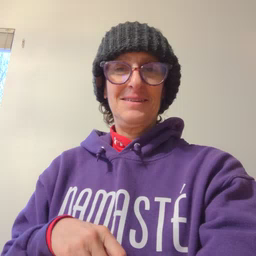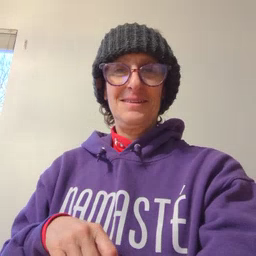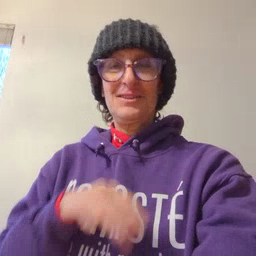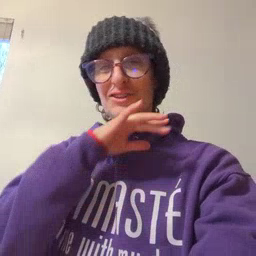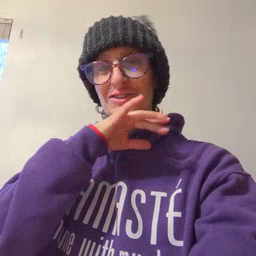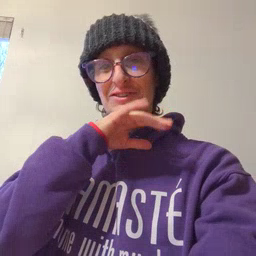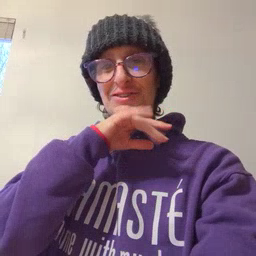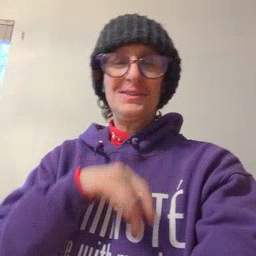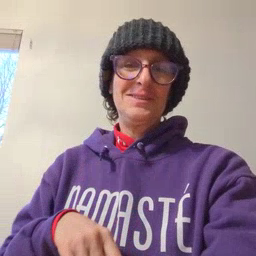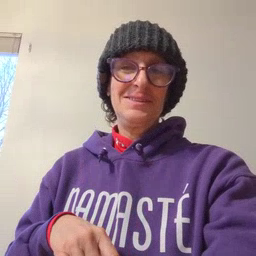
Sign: dirty